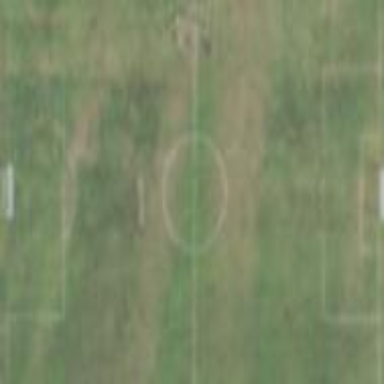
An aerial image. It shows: Soccer pitch for leisure land activities.